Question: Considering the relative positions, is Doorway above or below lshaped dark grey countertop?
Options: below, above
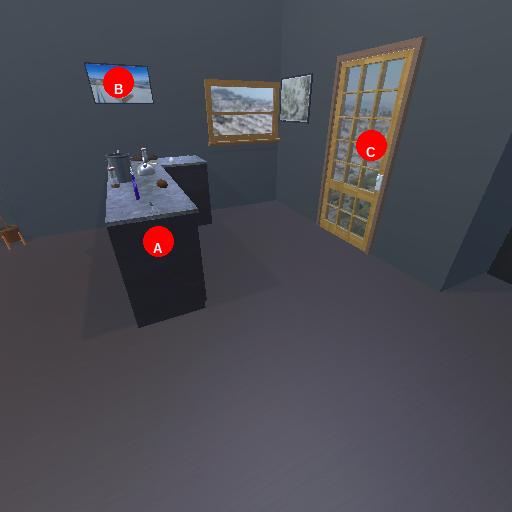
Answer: below